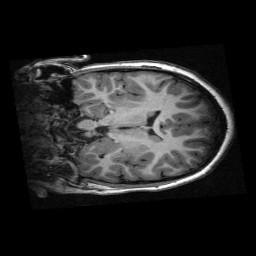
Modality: T1w
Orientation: coronal
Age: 11
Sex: male
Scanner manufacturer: siemens
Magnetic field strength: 3 T
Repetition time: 2.3 s
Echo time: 0.00336 s